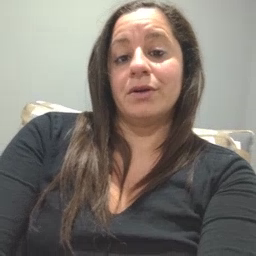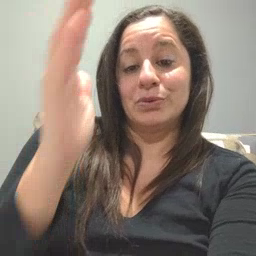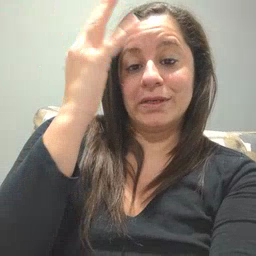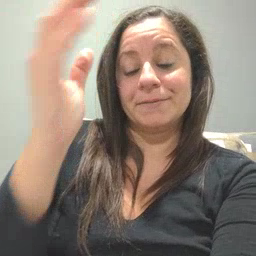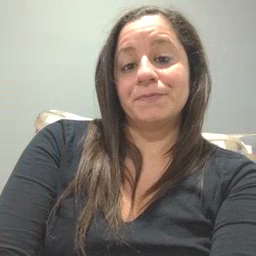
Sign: tree